Current action and preconditions to check: trajectory_clear

Your task: For each precondition in the list above, predict whether it will hold at this action.

Consider the current scene as observed from the mobile robot's camera, and analyze the predicted future states of all dynamic agents (e.g., people, animals, vehicles, or any moving entities) within the NEXT SECOND.

IMPORTANT: Only answer "very likely" if you are absolutely certain—based on strong, clear evidence—that a dynamic agent will violate the precondition in the predicted future state. Do NOT answer "very likely" for unlikely, ambiguous, or low-probability risks.

Ask yourself for each precondition: Is there a high probability, with clear and convincing evidence, that the predicted future states of any dynamic agent will interfere with the predicted future state of the currently executing action within the NEXT SECOND, causing that precondition to fail?

Assess the risk level based on these predictions. Use "likely" or "very likely" if motions create a clear risk of interference.

Use "neutral" or "improbable" if agents are nearby but their predicted paths are clearly diverging or non-conflicting.

Failure Risk Categories: "very improbable", "improbable", "neutral", "likely", "very likely"

Answer Format: Output ONLY the probability_of_failure value from these categories: "very improbable", "improbable", "neutral", "likely", "very likely"

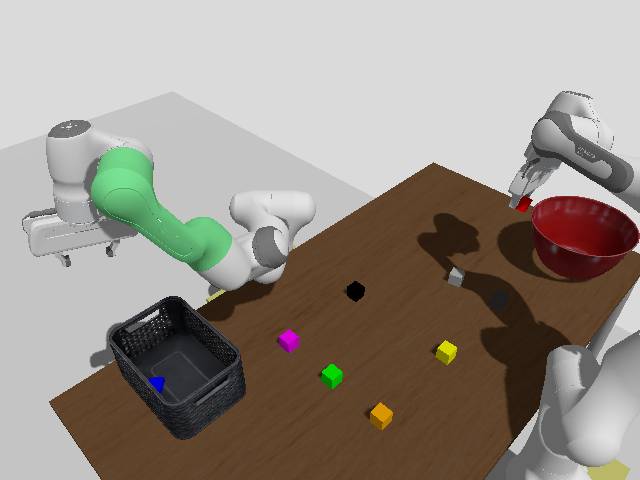

Answer: very improbable